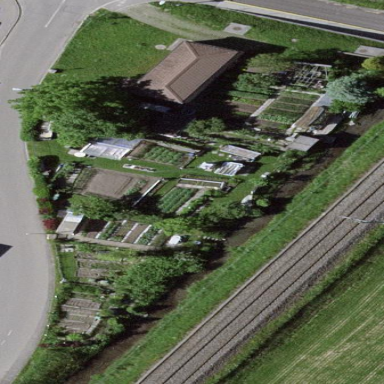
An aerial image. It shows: Allotments area.